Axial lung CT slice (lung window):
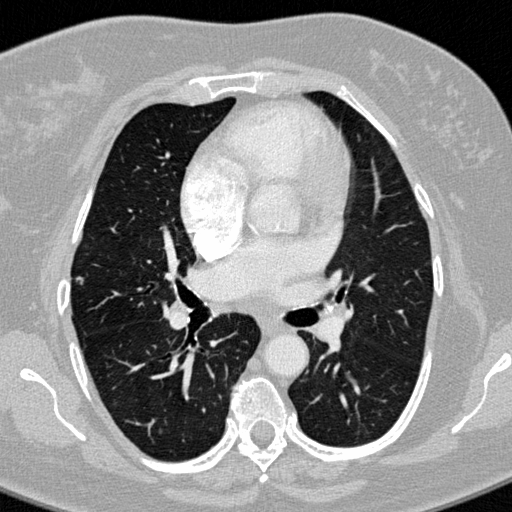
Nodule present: yes
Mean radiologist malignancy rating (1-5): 2.333